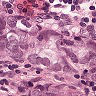
Metastatic tissue present: yes